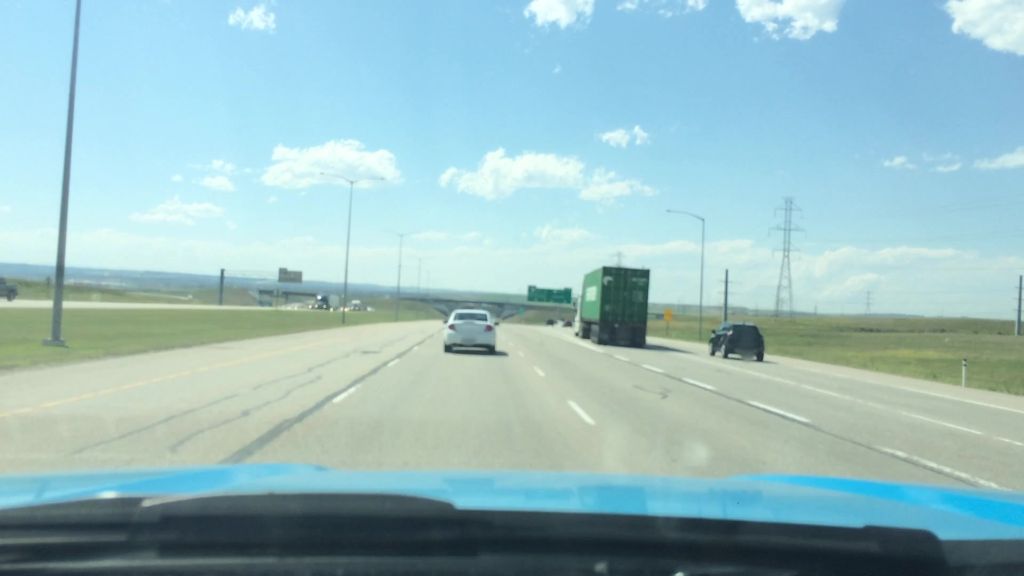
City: calgary